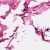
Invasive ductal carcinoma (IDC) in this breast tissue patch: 0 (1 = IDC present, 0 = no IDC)